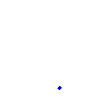
Particle: kaon